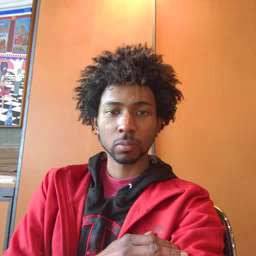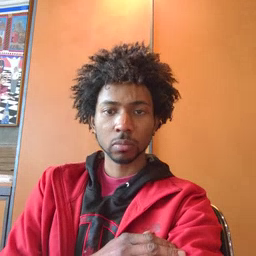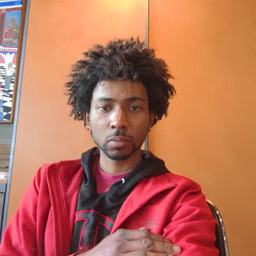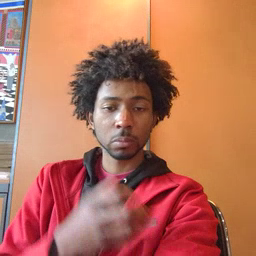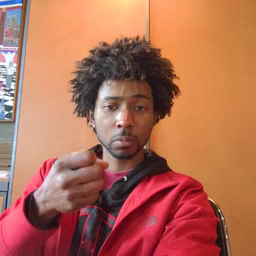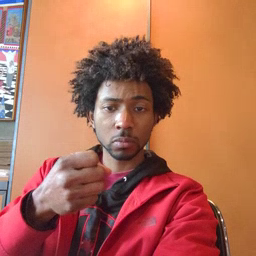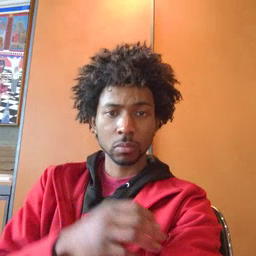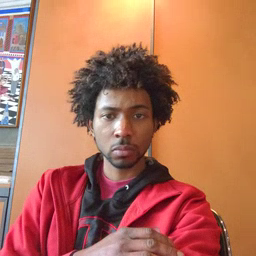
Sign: milk